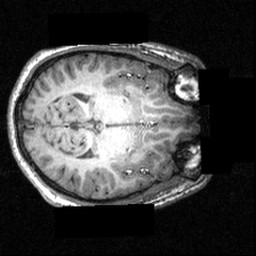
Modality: T1w
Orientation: axial
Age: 18
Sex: male
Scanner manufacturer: siemens
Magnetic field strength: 3.951 T
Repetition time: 1.5 s
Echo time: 0.00335 s